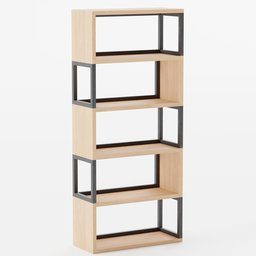
Label: furniture